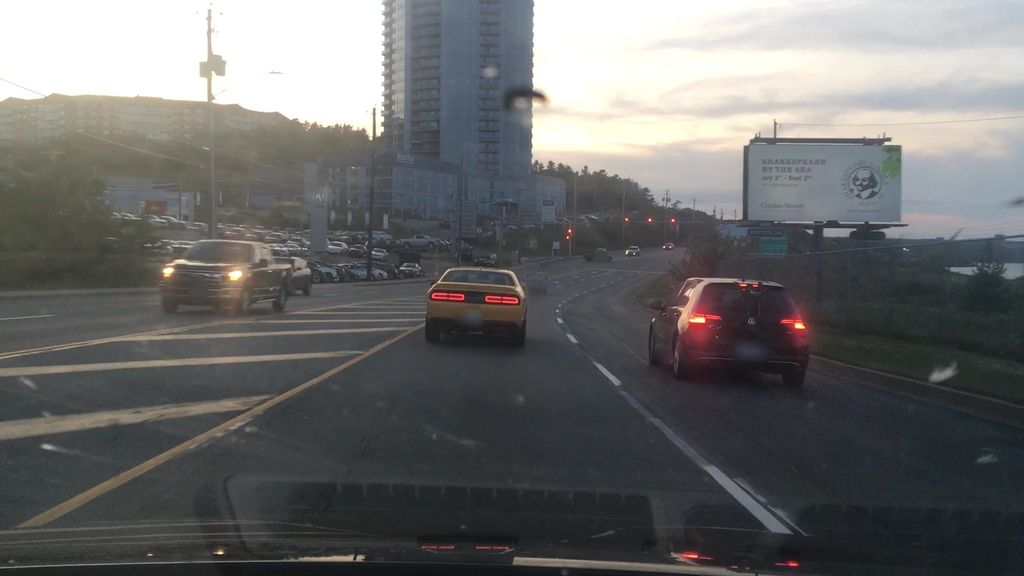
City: halifax